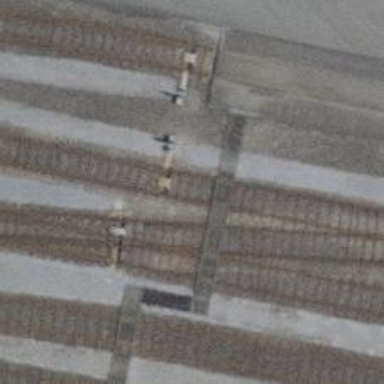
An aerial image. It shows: Railway switch.